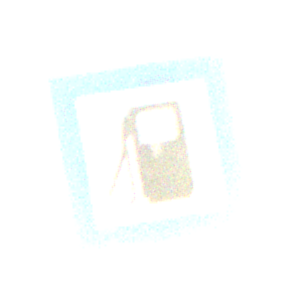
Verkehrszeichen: Tankstelle
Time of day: SunriseSunset
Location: Outdoor (RoadRail)
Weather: PartlyCloudy
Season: NotSpecified
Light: Natural